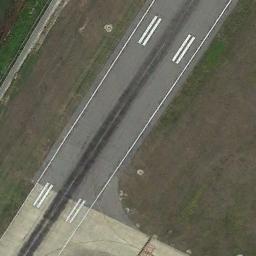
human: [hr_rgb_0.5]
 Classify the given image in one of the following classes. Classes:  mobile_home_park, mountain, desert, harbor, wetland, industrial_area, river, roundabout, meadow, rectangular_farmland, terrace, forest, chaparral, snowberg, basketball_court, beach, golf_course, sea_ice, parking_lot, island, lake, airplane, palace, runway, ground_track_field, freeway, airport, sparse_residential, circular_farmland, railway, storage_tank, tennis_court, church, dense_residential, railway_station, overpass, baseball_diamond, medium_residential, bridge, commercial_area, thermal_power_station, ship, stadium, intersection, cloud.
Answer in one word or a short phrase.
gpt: runway